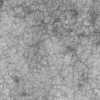
Label: not_dusty